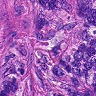
Metastatic tissue present: yes